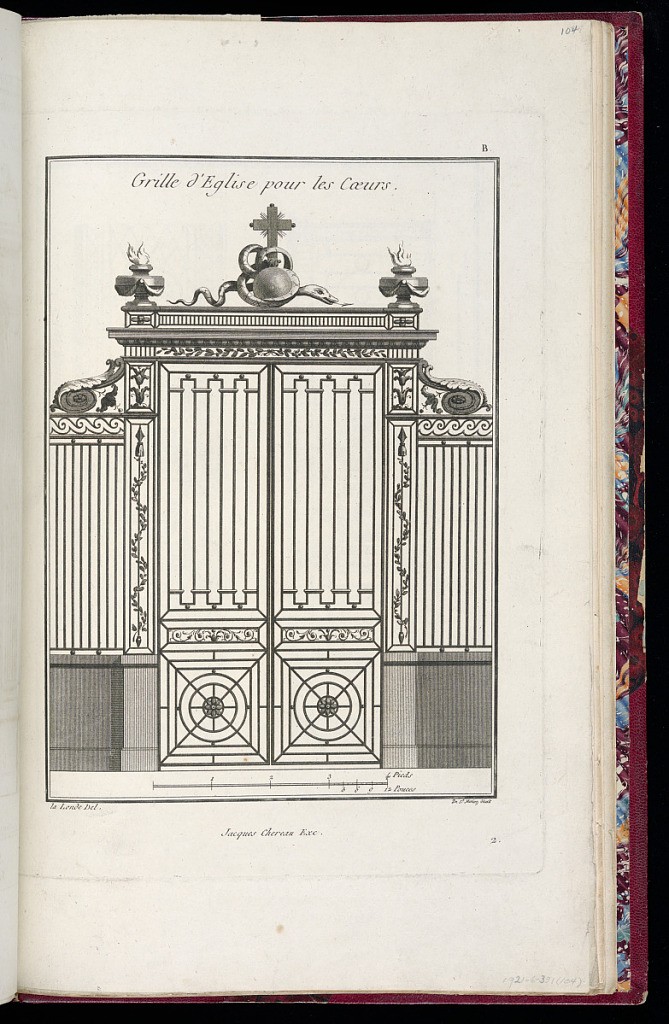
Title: Grille d'Eglise pour les Coeurs
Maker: Richard de Lalonde, French, active 1780–96
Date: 1789
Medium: Etching on off-white laid paper
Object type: Print
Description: Design for an iron gate, decorated with a cross at top with a sphere encircled by a serpent, and with flaming urns on the side. The plate is signed and numbered.